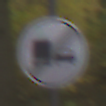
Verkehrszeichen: EndeUeberholverbotKraftfahrzeuge
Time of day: MorningAfternoon
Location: Outdoor (Nature)
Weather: Overcast
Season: Autumn
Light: Natural